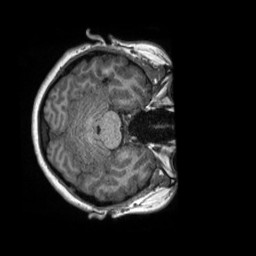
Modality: T1w
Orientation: axial
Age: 25
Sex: female
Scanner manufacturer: siemens
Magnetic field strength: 3 T
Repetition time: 2.3 s
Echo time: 0.00288 s